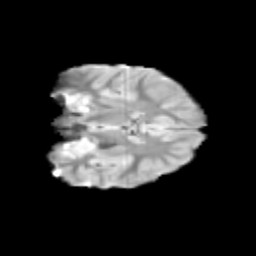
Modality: T2w
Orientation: coronal
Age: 10
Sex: female
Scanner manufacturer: siemens
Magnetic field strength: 3 T
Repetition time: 3.8 s
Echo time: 0.07 s